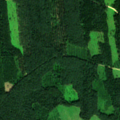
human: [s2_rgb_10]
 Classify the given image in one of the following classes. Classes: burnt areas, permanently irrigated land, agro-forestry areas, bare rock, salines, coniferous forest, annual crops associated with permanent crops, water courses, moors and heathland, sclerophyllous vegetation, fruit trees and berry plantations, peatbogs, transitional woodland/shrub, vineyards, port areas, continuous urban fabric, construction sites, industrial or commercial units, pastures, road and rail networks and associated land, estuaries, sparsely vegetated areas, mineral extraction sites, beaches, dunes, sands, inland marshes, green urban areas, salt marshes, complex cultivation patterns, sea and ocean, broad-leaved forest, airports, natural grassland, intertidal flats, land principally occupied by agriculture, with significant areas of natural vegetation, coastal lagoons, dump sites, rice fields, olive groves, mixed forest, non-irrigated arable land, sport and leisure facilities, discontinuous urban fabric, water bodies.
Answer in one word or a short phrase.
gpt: pastures, coniferous forest, transitional woodland/shrub